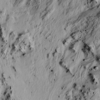
Label: not_dusty